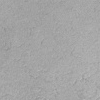
Atmospheric dust classification: not_dusty